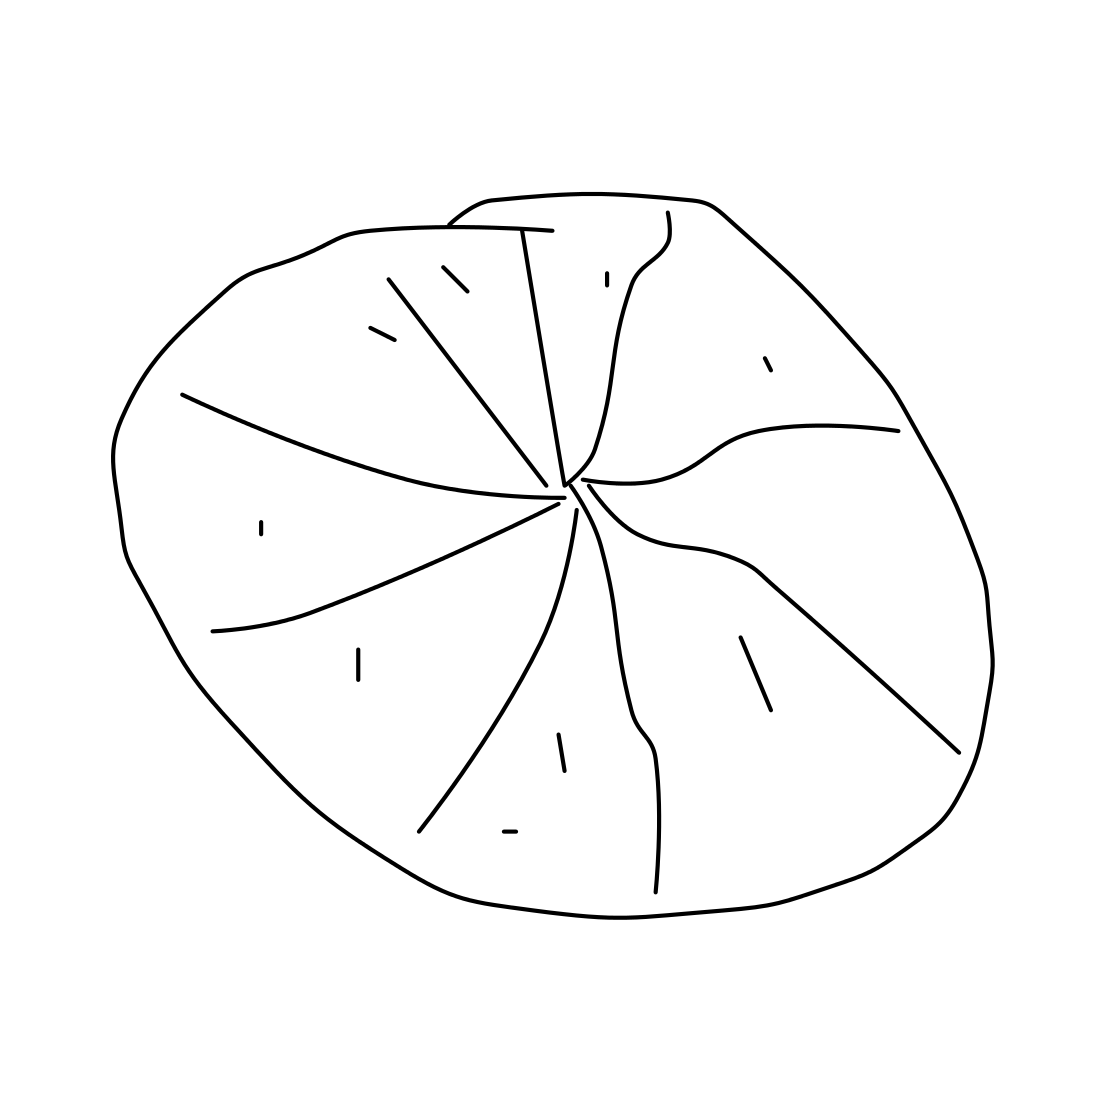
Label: pizza